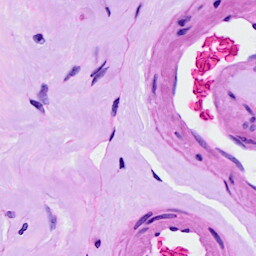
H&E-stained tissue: Ovarian